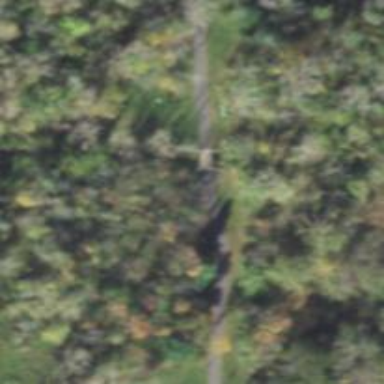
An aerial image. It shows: Path on bridge.